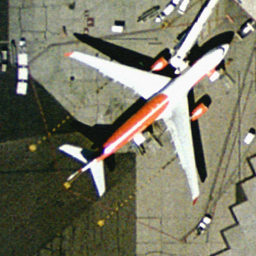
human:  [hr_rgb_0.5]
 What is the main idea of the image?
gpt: airplane